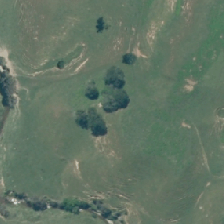
Land cover: indigenous_forest